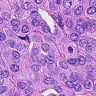
Metastatic tissue present: yes